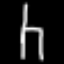
Label: chair